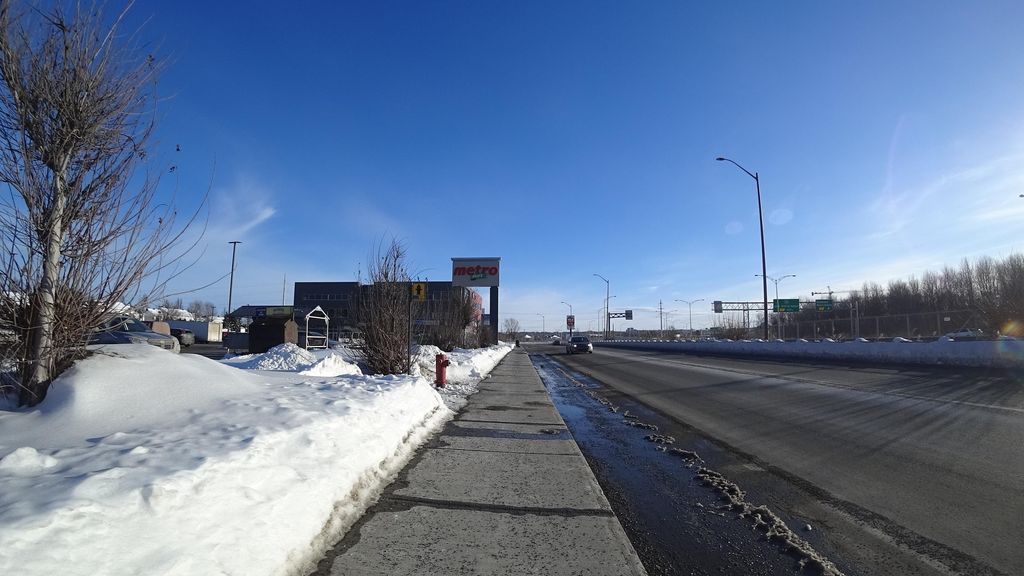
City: quebec_city